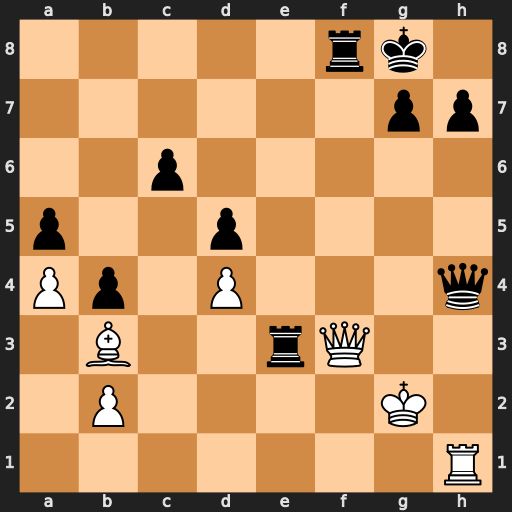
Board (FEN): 5rk1/6pp/2p5/p2p4/Pp1P3q/1B2rQ2/1P4K1/7R
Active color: w
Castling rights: -
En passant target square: -
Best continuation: Bxd5+ cxd5 Qxd5+ Kh8 Rxh4